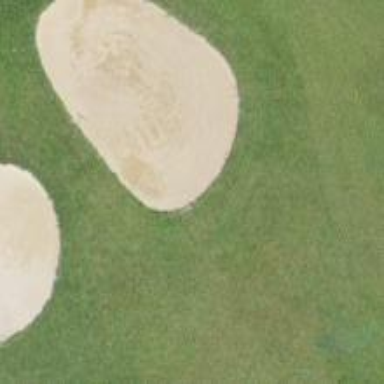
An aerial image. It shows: Golf bunker filled with sandy terrain.